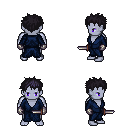
a pixel art fantasy rpg character, male body template, dark elf, purple skin, blue robe, metal pants, raven bedhead hairstyle, metal gloves, dagger, four views (front, back, left, right), 2x2 character sprite sheet, small pixel art, hard edges, no anti-aliasing